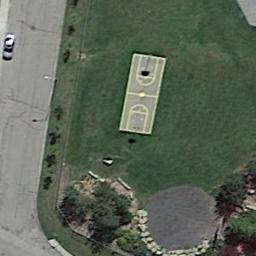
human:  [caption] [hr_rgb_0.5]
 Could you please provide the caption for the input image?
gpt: There is a car on the track next to the basketball court .

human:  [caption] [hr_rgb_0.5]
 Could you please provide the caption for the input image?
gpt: There is a basketball court and some trees on the lawn,Next to the curve road .

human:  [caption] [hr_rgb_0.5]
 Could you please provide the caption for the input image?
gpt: A basketball court on the lawn with some trees and a road beside .

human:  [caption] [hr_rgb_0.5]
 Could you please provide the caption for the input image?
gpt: There is a basketball court in the middle of grass by the road .

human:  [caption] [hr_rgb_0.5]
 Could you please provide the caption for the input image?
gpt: The basketball court is surrounded by trees .